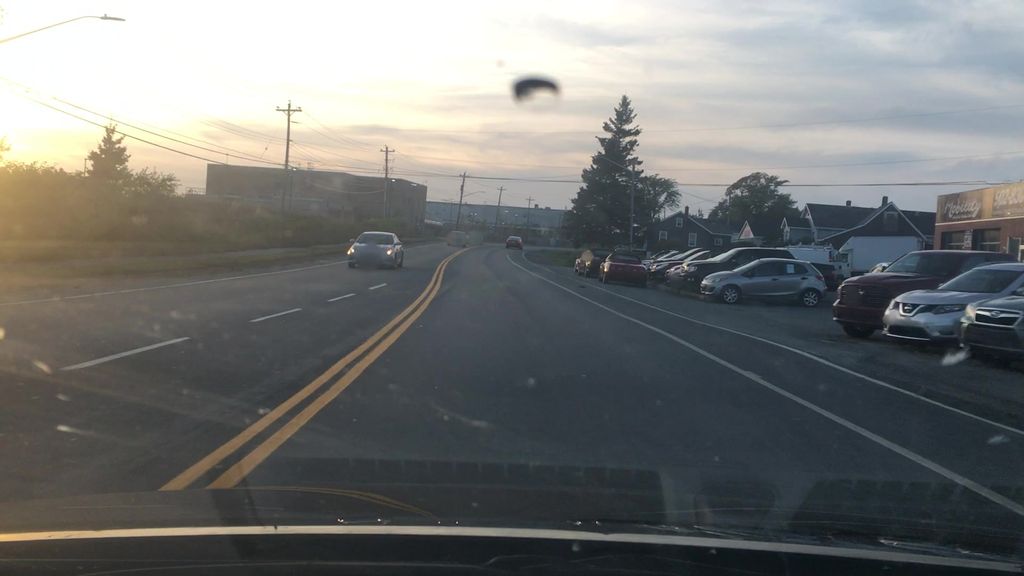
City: halifax